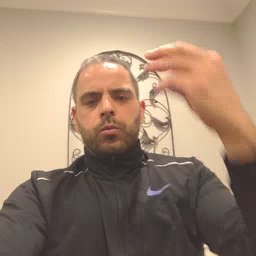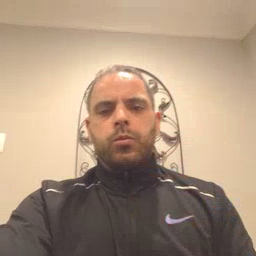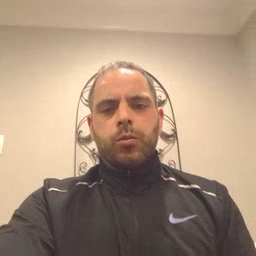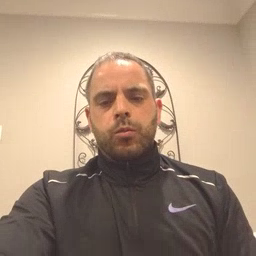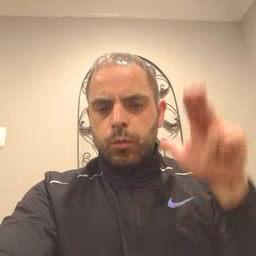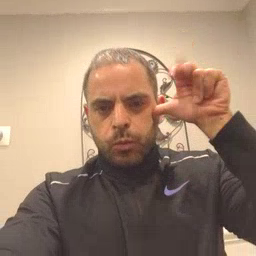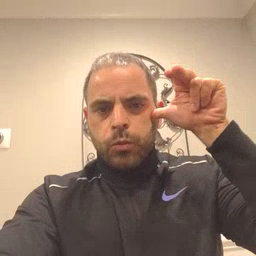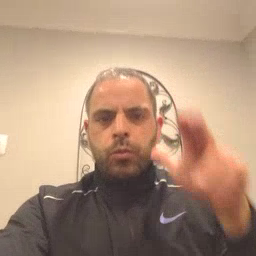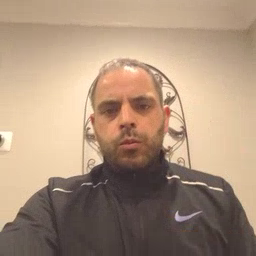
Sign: horse